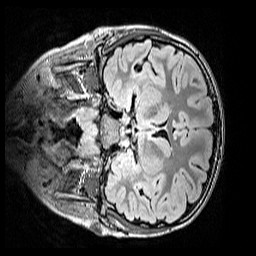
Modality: FLAIR
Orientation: coronal
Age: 10
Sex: male
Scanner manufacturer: siemens
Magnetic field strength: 3 T
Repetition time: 5 s
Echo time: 0.388 s